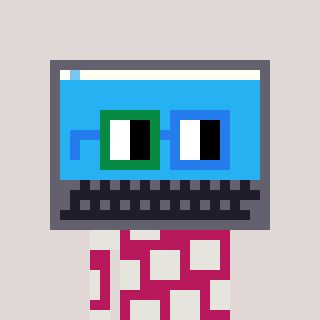
a pixel art character with square green and blue glasses, a laptop-shaped head and a darkpink-colored body on a warm background